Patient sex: M
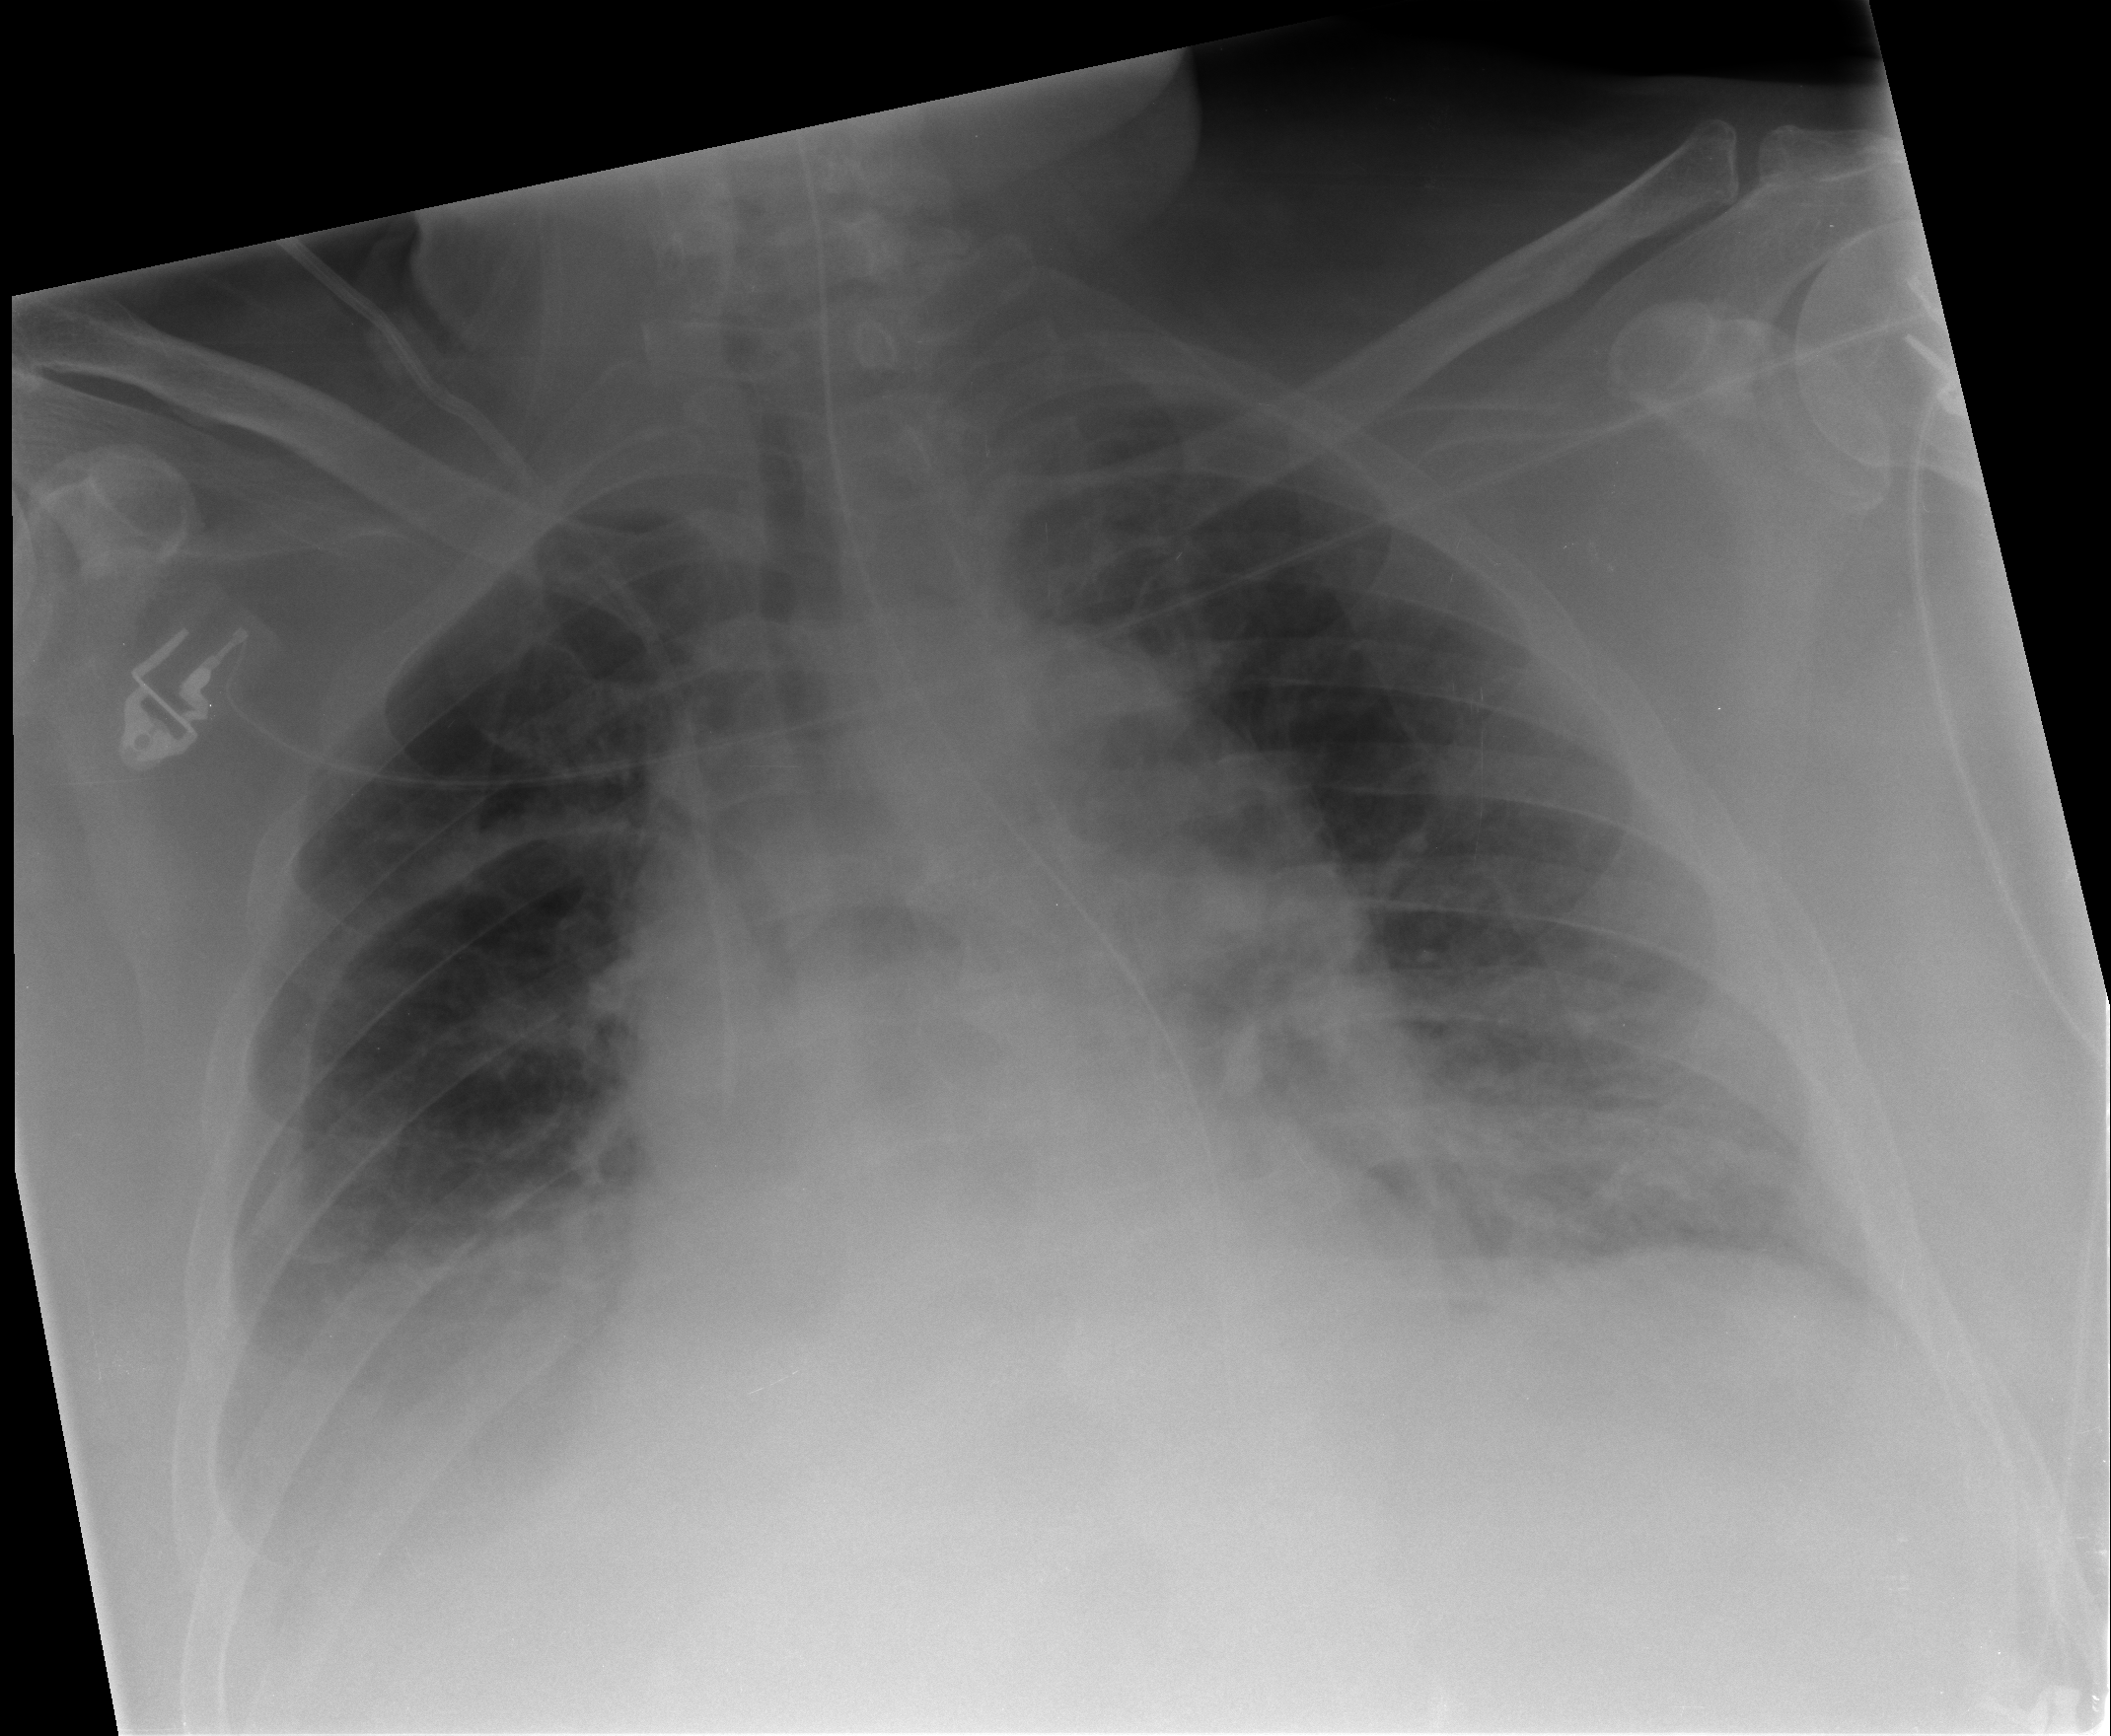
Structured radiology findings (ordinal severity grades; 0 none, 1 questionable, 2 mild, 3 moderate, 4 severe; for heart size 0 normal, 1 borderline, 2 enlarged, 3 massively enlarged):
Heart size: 2
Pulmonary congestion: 2
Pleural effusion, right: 3
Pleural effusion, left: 0
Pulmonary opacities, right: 1
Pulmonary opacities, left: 0
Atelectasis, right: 3
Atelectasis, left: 2